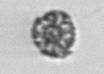
Label: coccolithophorid